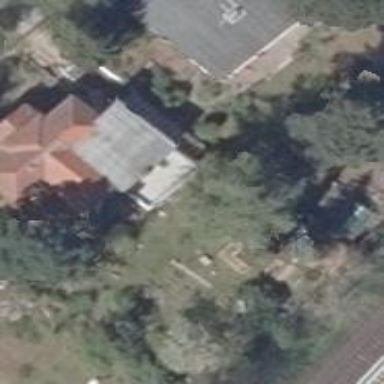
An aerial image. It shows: Detached building with hipped roof shape.